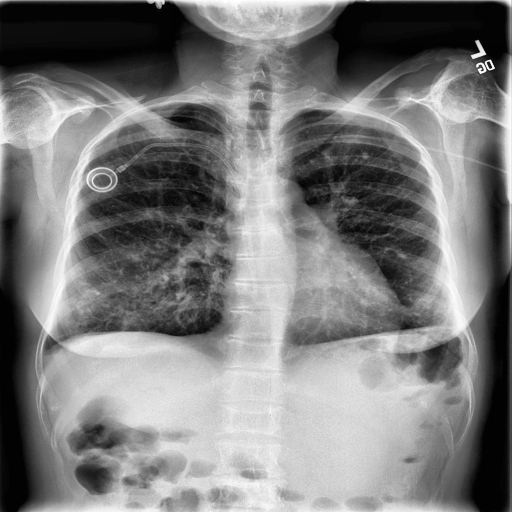
Finding: NORMAL